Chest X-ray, AP view. Patient: 21 years old, sex F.
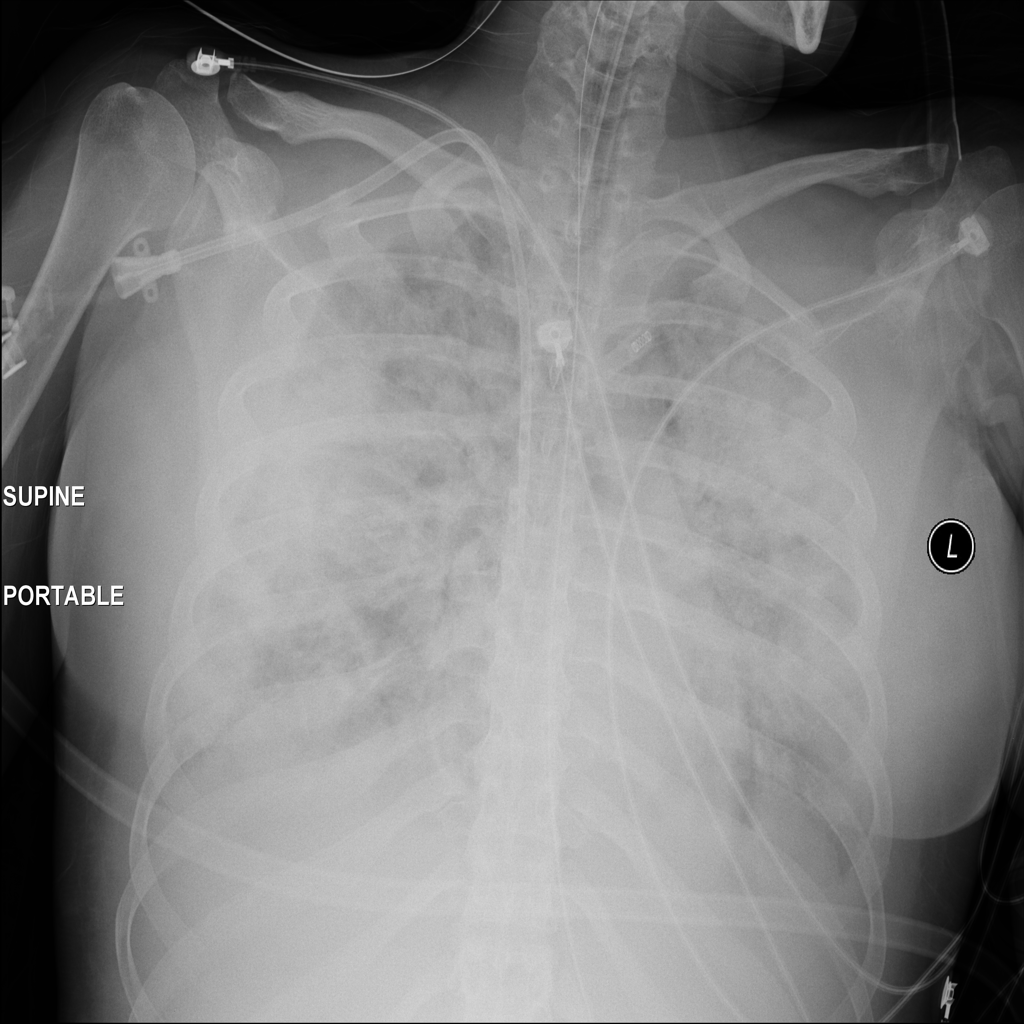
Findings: Consolidation, Effusion, Nodule